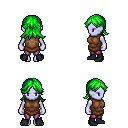
a pixel art fantasy rpg character, female body template, dark elf, purple skin, brown tunic, magenta pants, green loose hair, black shoes, four views (front, back, left, right), 2x2 character sprite sheet, small pixel art, hard edges, no anti-aliasing